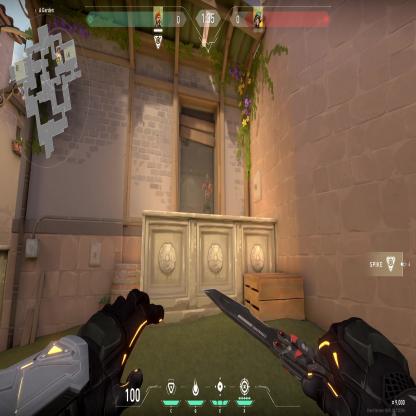
Label: enemy